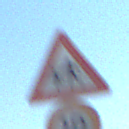
Verkehrszeichen: KinderRechts
Zusatzzeichen unten: Geschwindigkeit10
Umgebung: Outdoor, Nature
Tageszeit: Midday
Wetter: Clear
Licht: Natural
Jahreszeit: NotSpecified
Kontrast: HighContrast